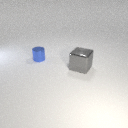
small blue metal cylinder to the left of large gray metal cube